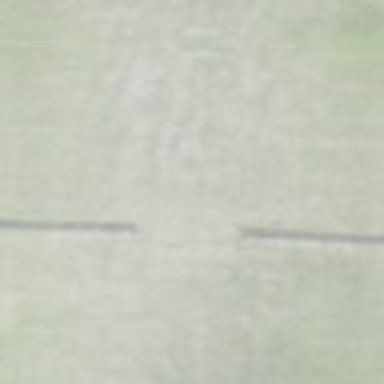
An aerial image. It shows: Tennis court on the leisure land pitch.